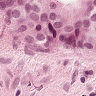
Metastatic tissue present: yes